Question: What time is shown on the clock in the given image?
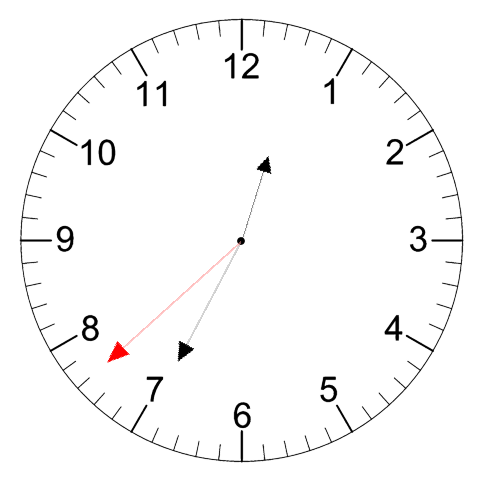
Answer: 12:34:38